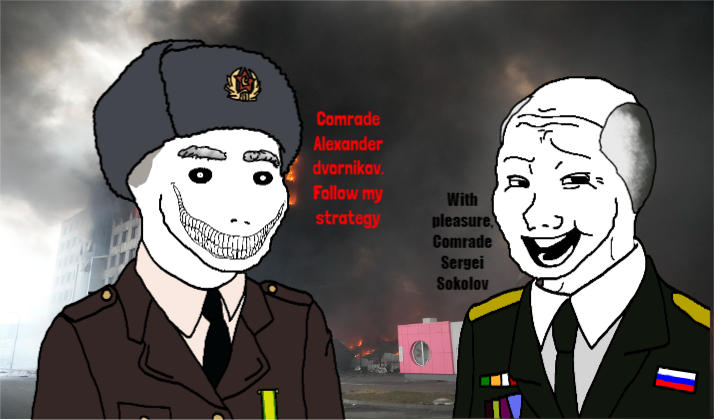
Label: 5_Wojak_with_Background